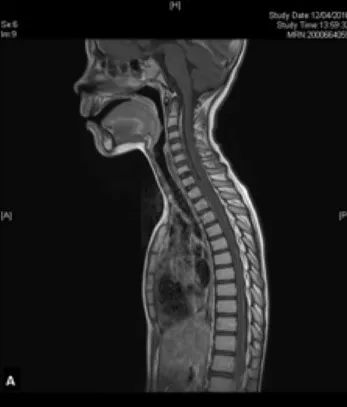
Spine MRI before and after 7 months of metronomic chemotherapy. MRI evidence of disseminated leptomeningeal tumor in pre-treatment T1-weighted gadolinium enhanced sagittal view.
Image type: radiology (mri)